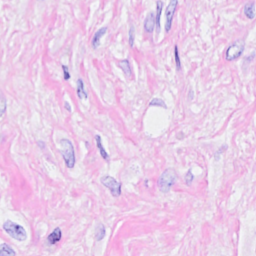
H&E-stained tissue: Breast